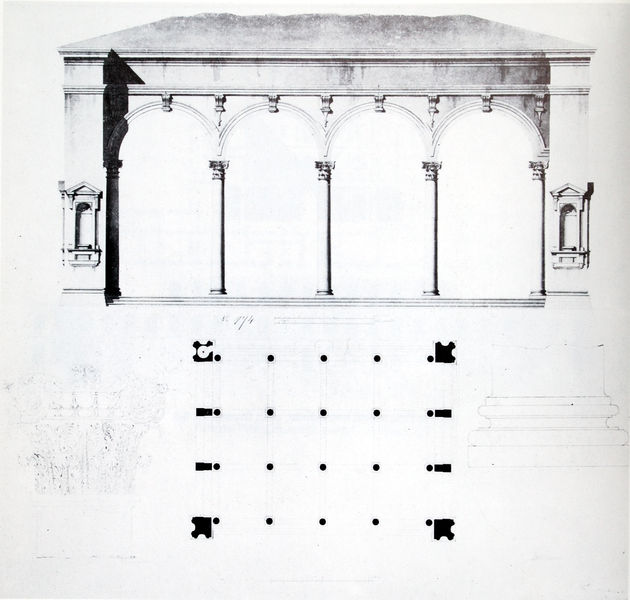
Titel: Loggia del Mercato Vecchio in Florenz - Grundriss, Aufriss und Details
Künstler: Carl von Fischer
Standort: München
Institution: Architektursammlung der Technischen Universität
Schlagwörter: dunkel, schatten, weiß, stadt, fenster, grau, hell, licht, pfeiler, schwarz, skizze, säule, säulen, zeichnung, dach, gebäude, haus, architektur, sockel, kirche, decke, renaissance, zart, papier, ansicht, bogen, fassade, italien, giebel, pilaster, vogelperspektive, rundbogen, treppe, treppen, symmetrie, stufen, plinthe, umriss, halle, zierlich, bögen, eingang, erker, nische, arkade, loggia, offen, antike, laufgang, schnitt, stich, entwurf, architrav, arkaden, kapitelle, kapitell, ecken, fries, quadrate, dreiecksgiebel, sims, gesims, voluten, ziffer, simse, rundbögen, florenz, plan, tempel, konsolen, basis, dorisch, korinthisch, klassik, dreiecke, schaft, quadrat, raster, legende, geschoss, monument, gebälk, säulenhalle, quadratisch, grundriss, bauwerk, colonne, aufriss, nischen, etage, architekturzeichnung, bauzeichnung, flachdach, ädikula, bauplan, schäfte, pultdach, arcade, arkarden, arkase, basen, blumenkapitell, bogengang, fundament, horizontale, sáulen, verstibül, halbbogen, architecture, berechnung, arche, architecte, chapiteau, colonnes, toit, alberti, detailansicht, fassadengestaltung, construction, arkantusblätter, scharz-weiß, plans, bâtiment, atticus, frontsicht, arches, barchitektur, therie